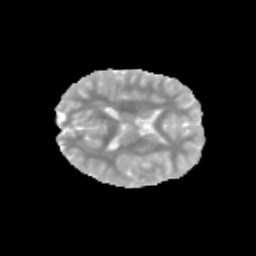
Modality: MD
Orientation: axial
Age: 11
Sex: male
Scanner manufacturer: siemens
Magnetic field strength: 3 T
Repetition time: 3.8 s
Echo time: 0.07 s